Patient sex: F
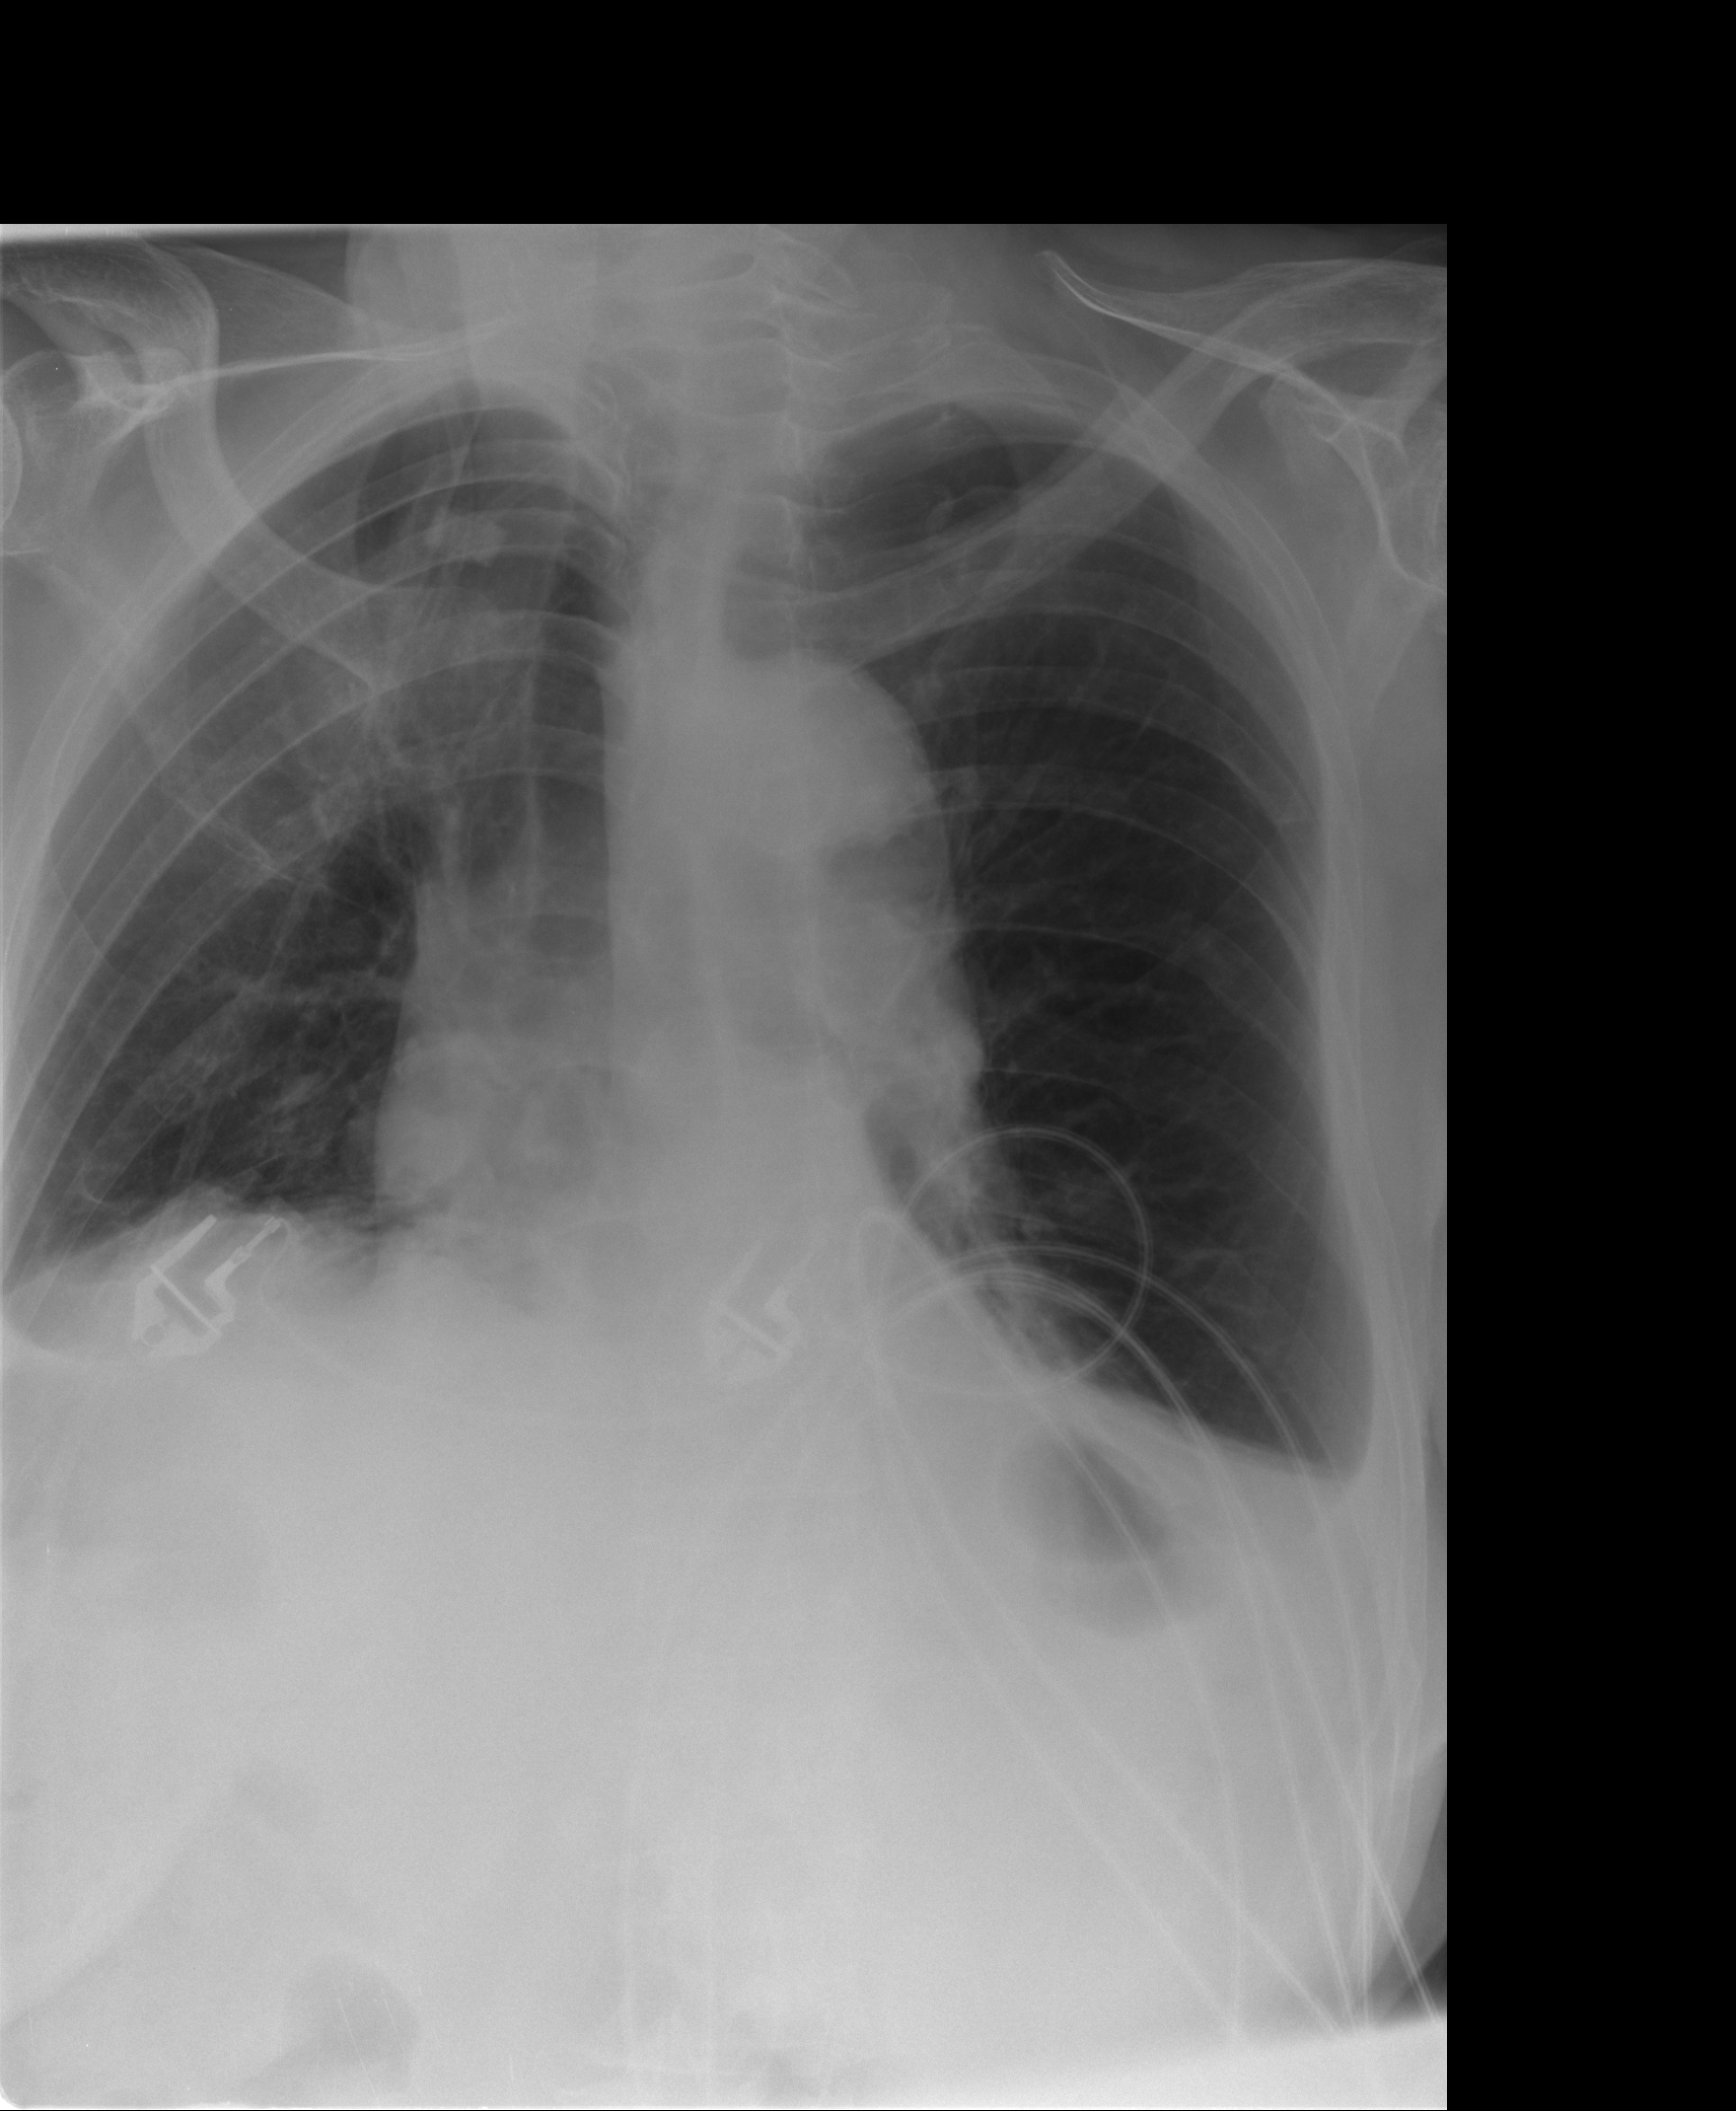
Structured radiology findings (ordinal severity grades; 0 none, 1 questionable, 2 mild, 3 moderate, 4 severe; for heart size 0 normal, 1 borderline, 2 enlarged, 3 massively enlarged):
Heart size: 2
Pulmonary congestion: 0
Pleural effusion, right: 0
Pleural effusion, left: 1
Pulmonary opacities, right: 1
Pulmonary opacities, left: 0
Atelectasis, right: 1
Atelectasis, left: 2